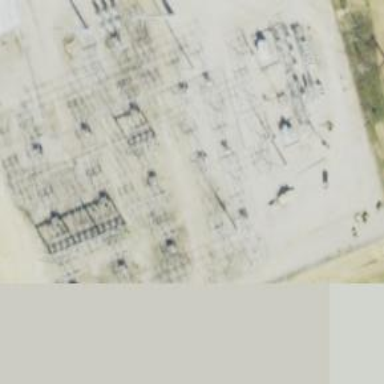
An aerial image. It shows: Switch for power supply.